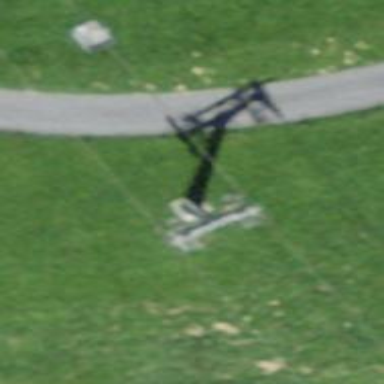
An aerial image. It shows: Pylon used for aerialway.